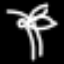
Label: palm tree